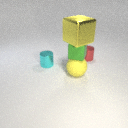
small green rubber cube above large yellow rubber sphere